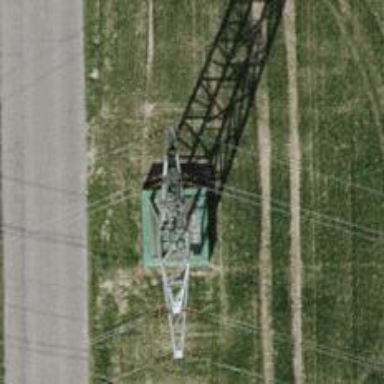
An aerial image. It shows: Power tower.